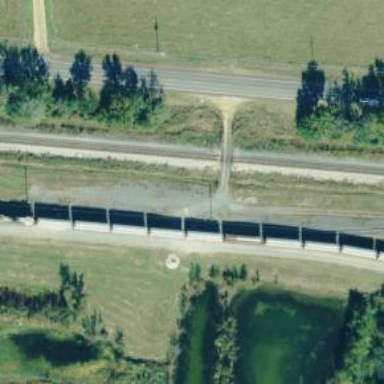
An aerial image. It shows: Rail spur service.